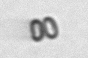
Label: Thalassiosira_sp_aff_mala